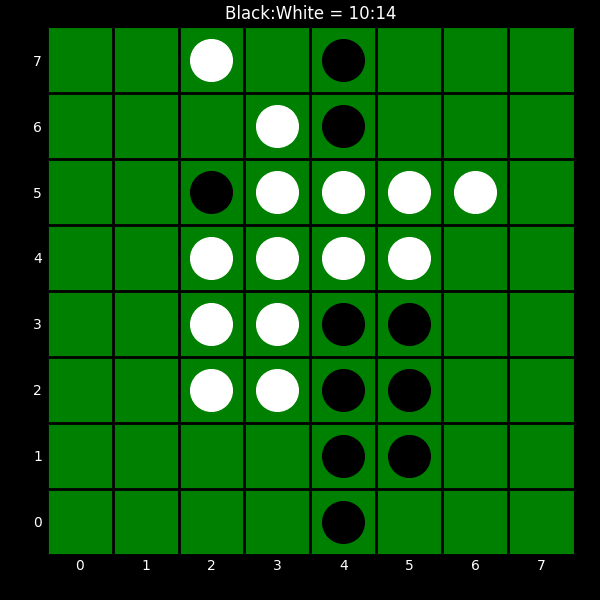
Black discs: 10
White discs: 14